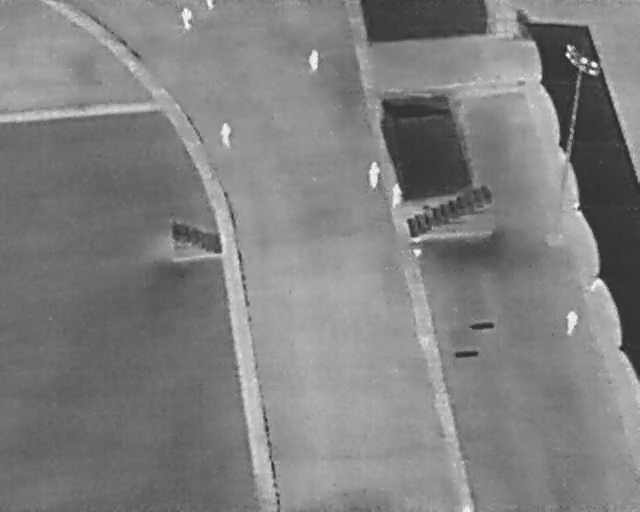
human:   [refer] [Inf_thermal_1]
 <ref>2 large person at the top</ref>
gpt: <box>[[47, 10, 51, 13, 2], [33, 25, 37, 28, 2]]</box>

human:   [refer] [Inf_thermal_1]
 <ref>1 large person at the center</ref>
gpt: <box>[[56, 32, 60, 35, 2]]</box>